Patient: sex M, age 26
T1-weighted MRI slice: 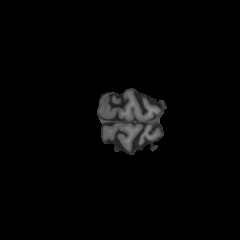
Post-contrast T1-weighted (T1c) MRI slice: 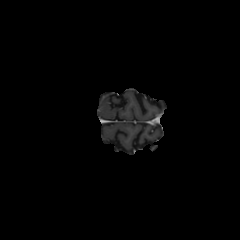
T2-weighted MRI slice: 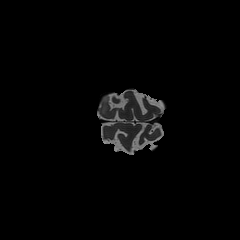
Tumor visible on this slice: yes
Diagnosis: Oligodendroglioma, IDH-mutant, 1p/19q-codeleted
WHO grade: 2